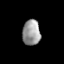
Tissue: lung
Cell type: T cells
Senescence score: 0.2292
Nuclear area (px): 443
Mean DAPI intensity: 154.517